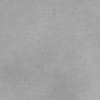
Label: dusty